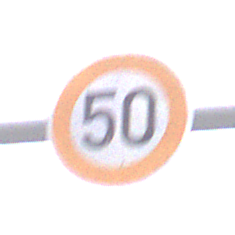
Verkehrszeichen: Geschwindigkeit50
Umgebung: Outdoor, Urban
Tageszeit: MorningAfternoon
Wetter: Overcast
Licht: Natural
Jahreszeit: NotSpecified
Kontrast: LowContrast